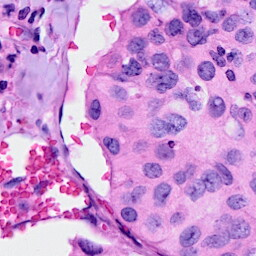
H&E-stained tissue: Breast